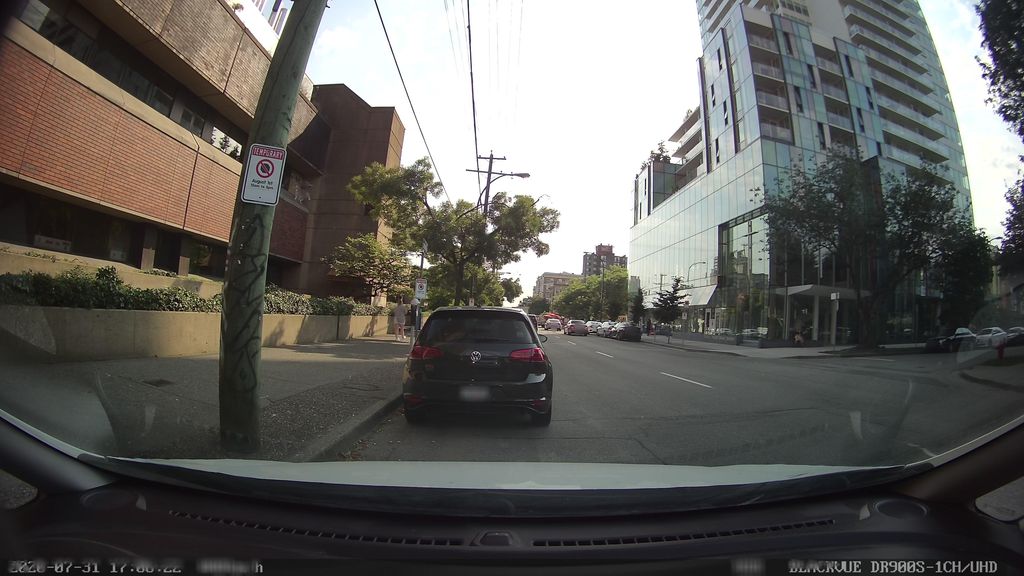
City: vancouver